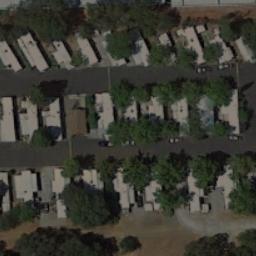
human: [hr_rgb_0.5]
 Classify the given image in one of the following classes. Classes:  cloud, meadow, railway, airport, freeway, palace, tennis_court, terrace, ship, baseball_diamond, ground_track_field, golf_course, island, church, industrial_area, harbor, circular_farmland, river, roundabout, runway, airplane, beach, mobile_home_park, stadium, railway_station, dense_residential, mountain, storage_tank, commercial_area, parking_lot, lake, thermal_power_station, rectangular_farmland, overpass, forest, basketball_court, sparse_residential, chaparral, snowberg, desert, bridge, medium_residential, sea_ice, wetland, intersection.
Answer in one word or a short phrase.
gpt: mobile_home_park